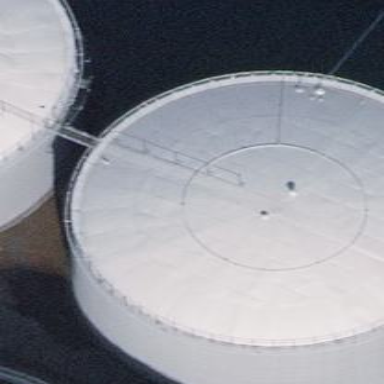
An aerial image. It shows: Storage tank building.